Field crop: maize
Growth stage: 1
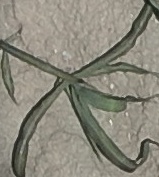
Species: sorghum